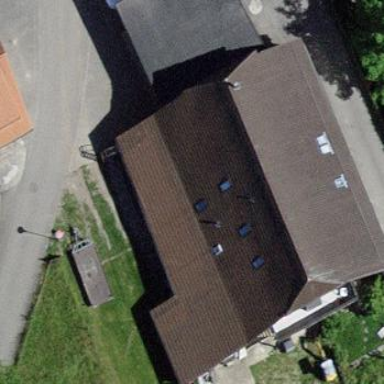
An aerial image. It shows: Farm building.